Question: I've been smashing my head against the wall for 2 hours already but can't get it work right.
Here is what I have:
- -
I tried sed to remove "
" with sed from that string and just (( )) with hope that math expression will truncate "
" but still no success. Please, point me to my mistakes!
Thanks in advance!
Below is the file I read my string from and let's pretend that I'm forced to read this all the file (Screenshot from Notepad++).

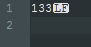
Answer: '''
$ a=$'133
'
$ printf "%s" "$a" | od -c
<PHONE> 1 3 3
<PHONE>
$ echo $((a+3))
")syntax error: invalid arithmetic operator (error token is "
$ echo $(( ${a%[[:space:]]} + 3 ))
136
'''